Field crop: maize
Growth stage: 2
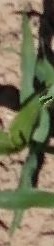
Species: maize